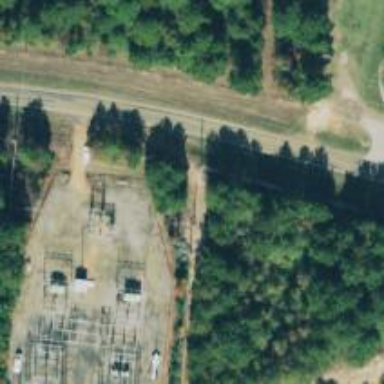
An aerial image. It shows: Outdoor distribution power substation.